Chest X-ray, AP view. Patient: 49 years old, sex M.
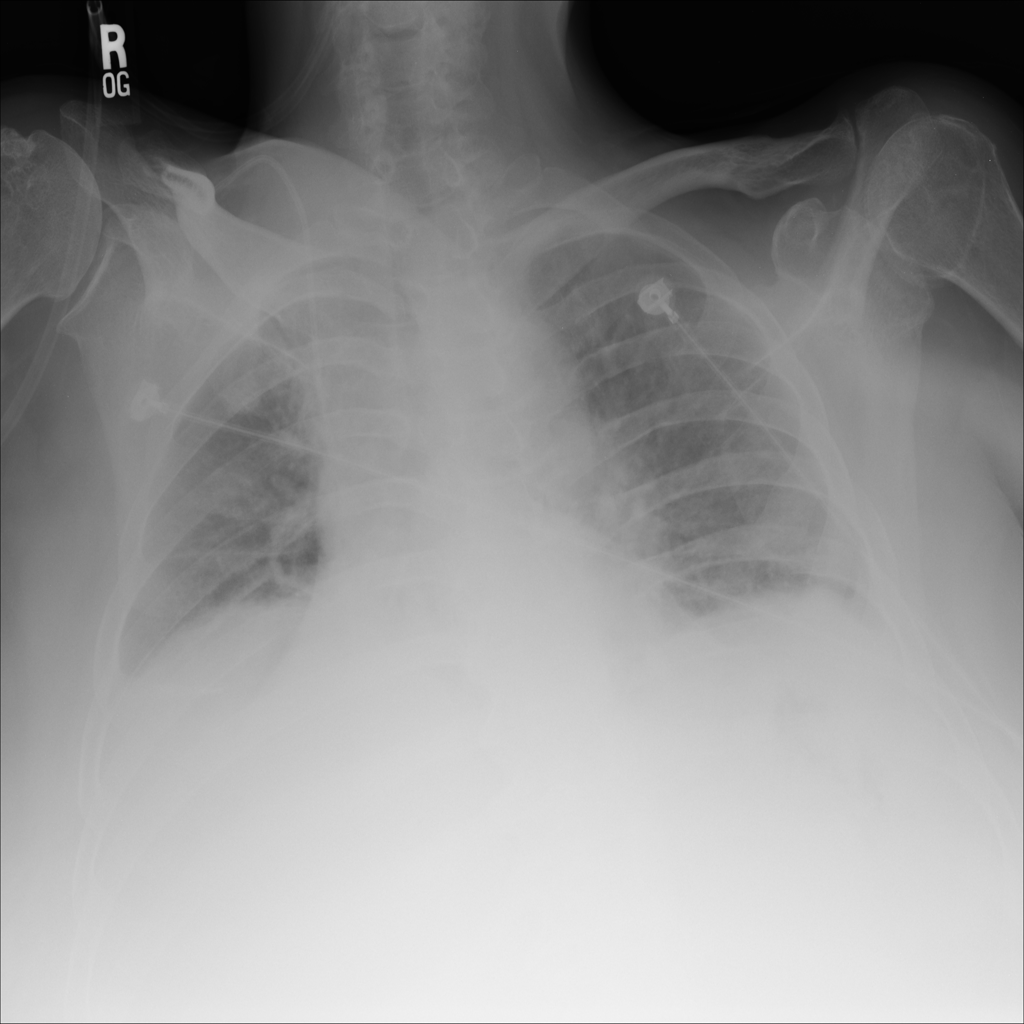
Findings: No Finding